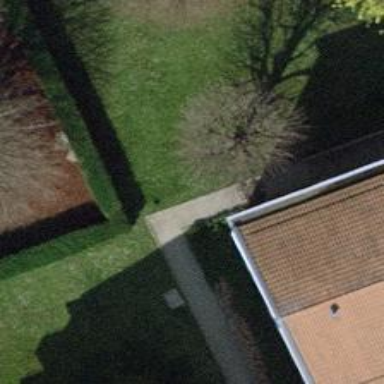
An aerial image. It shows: Paved footway.